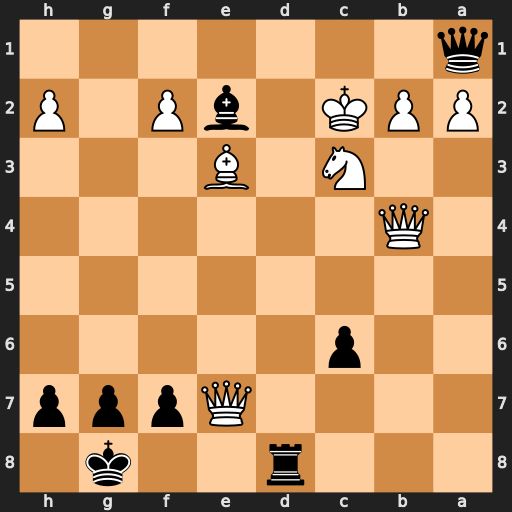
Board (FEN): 3r2k1/4Qppp/2p5/8/1Q6/2N1B3/PPK1bP1P/q7
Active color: b
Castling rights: -
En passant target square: -
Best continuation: Bd1+ Nxd1 Qxd1+ Kc3 Qd3#